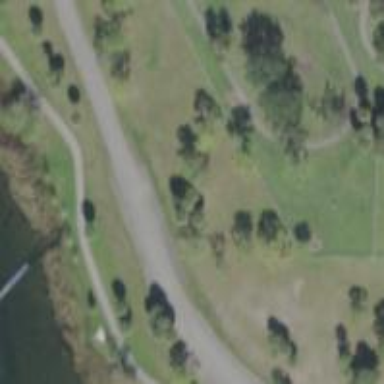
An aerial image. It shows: Disc golf basket.